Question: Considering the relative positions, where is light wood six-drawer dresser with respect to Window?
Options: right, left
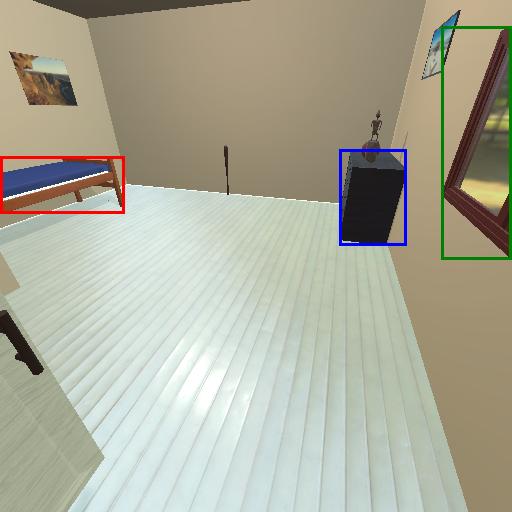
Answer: right